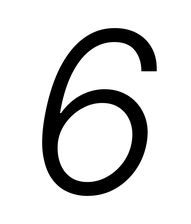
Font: Inter-Italic_Light_Italic